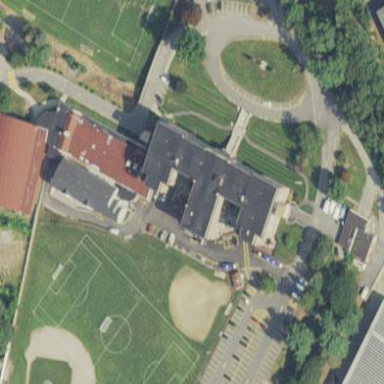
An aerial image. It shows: School building.